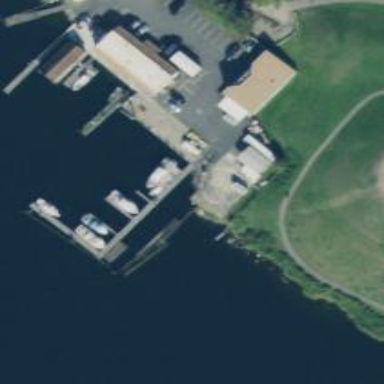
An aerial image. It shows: Man-made pier.